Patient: sex M, age 37
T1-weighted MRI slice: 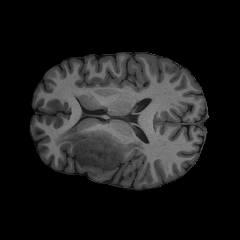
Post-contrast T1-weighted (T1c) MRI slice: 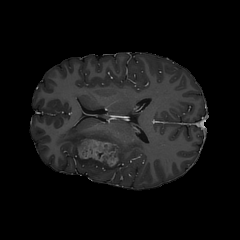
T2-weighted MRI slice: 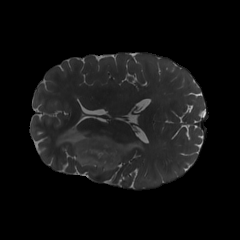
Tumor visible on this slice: yes
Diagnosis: Astrocytoma, IDH-mutant
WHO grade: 4